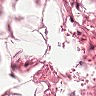
Metastatic tissue present: no